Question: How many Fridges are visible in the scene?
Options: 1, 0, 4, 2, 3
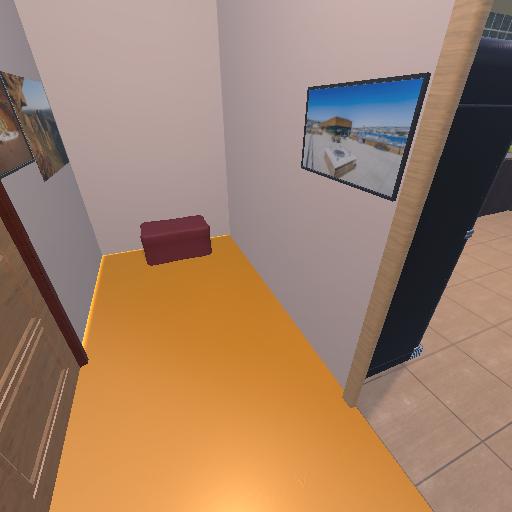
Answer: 1